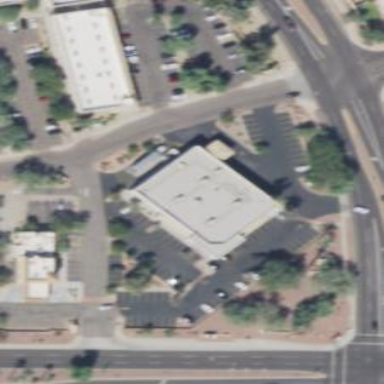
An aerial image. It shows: Building.